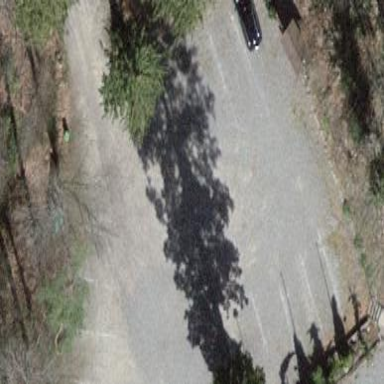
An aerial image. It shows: Gravel parking area.